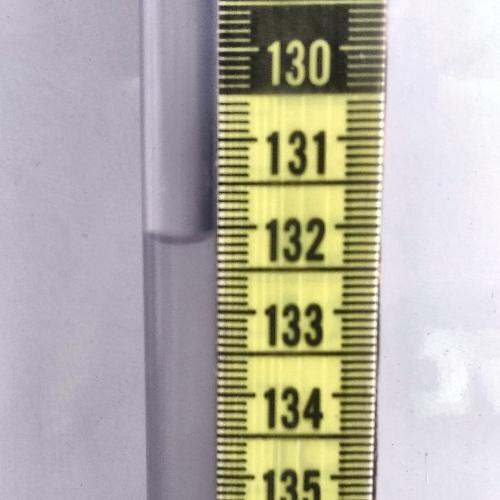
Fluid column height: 132.2 cm